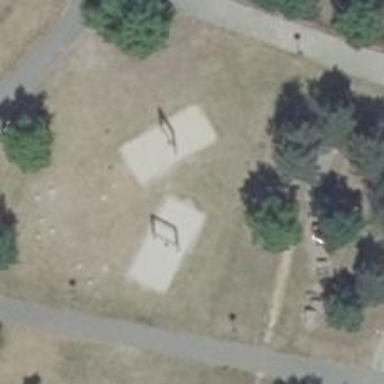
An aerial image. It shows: Playground area for leisure activities on the land.